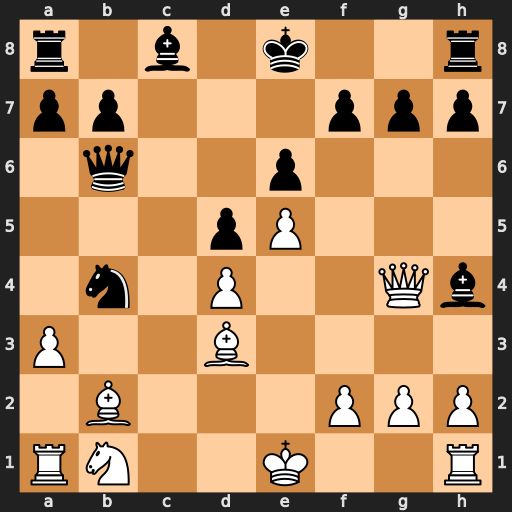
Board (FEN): r1b1k2r/pp3ppp/1q2p3/3pP3/1n1P2Qb/P2B4/1B3PPP/RN2K2R
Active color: w
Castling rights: KQkq
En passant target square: -
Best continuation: axb4 Qxb4+ Bc3